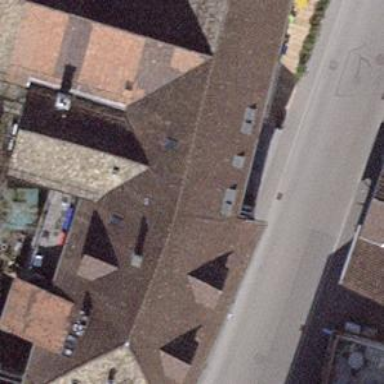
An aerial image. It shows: Restaurant.